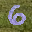
Label: 6